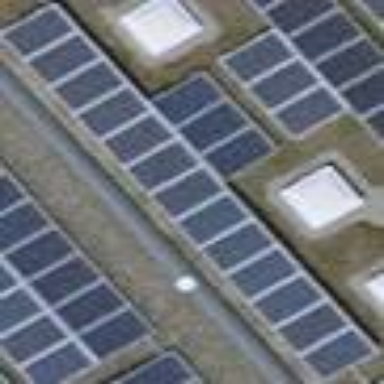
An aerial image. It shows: Solar power generator using photovoltaic panels.